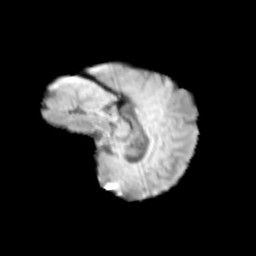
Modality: T2w
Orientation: sagittal
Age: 9
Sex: female
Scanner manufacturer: siemens
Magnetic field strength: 3 T
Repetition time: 3.8 s
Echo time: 0.07 s